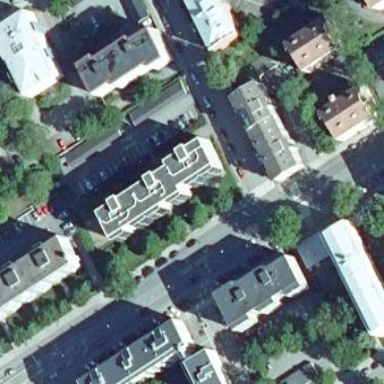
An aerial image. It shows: Building with apartments and flat roof.